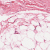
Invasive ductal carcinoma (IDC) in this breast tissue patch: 0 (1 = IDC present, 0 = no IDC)